Aerial crown-view tile of a tropical tree (Barro Colorado Island, Panama), acquired 20250512:
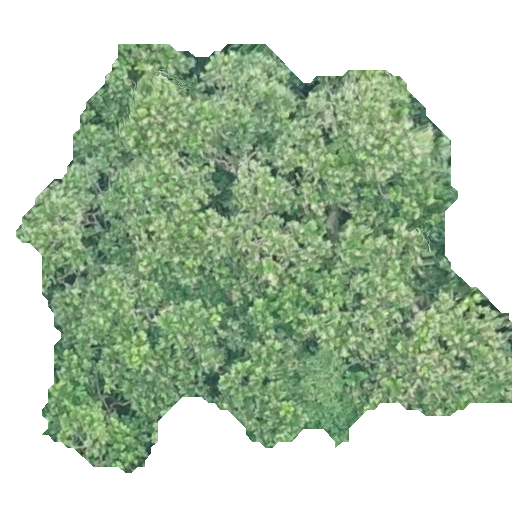
Species: Anacardium excelsum
GBIF accepted scientific name: Anacardium excelsum
Crown area: 217.534 m²